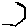
Label: hexagon